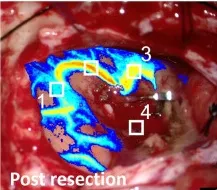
Associated LSCI overlay blood flow map The clip is positioned on the arteriovenous malformation feeder leaving the en-passant branches (region of interest (ROI) 2 & 3) patent. The four ROIs are depicted and numbered on the white light and LSCI overlay images.
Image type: radiology (ct)